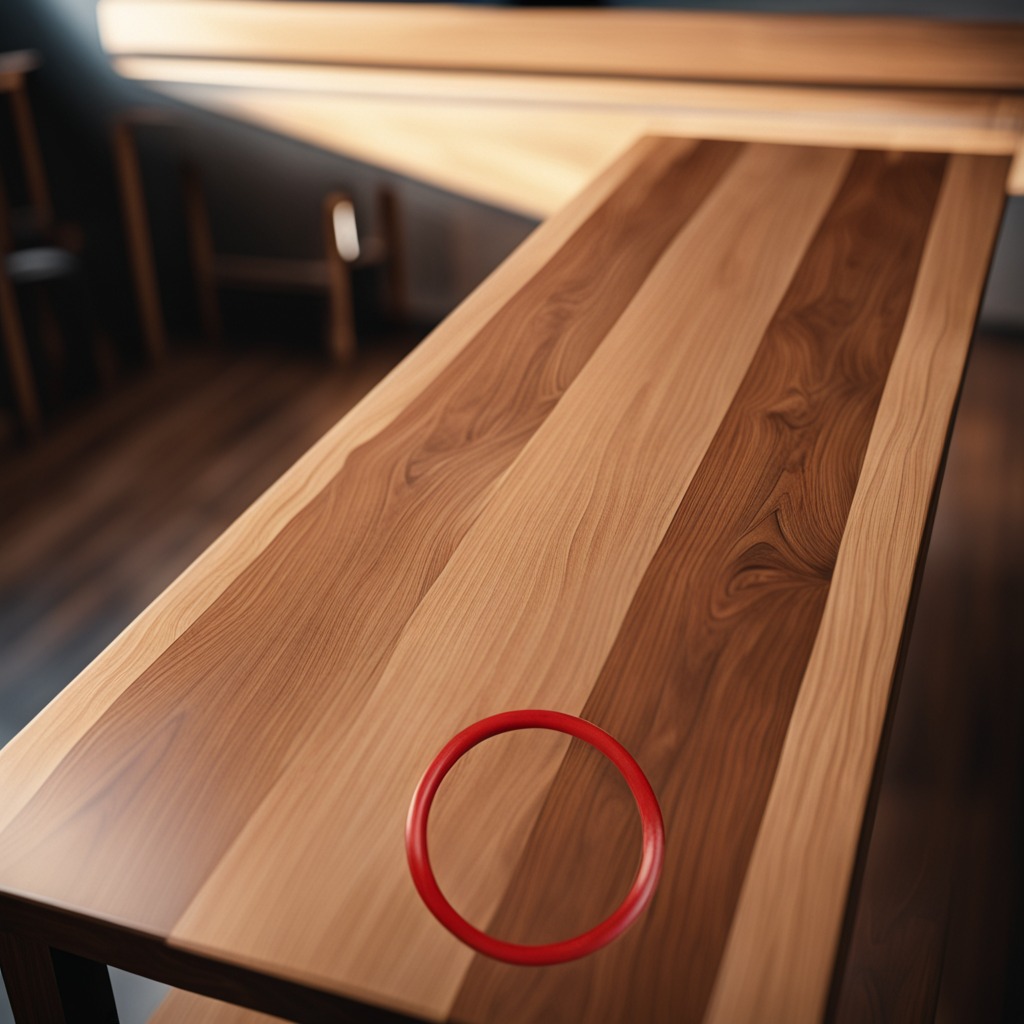
A rubber O-ring lying on the wooden table in a carpentry studio rich wood textures side lighting